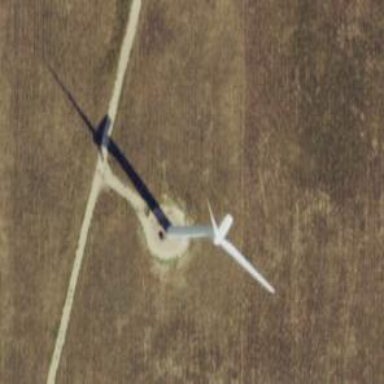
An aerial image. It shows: Wind power generator employing wind turbines.